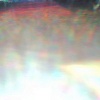
Label: sunburn